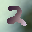
Label: 2